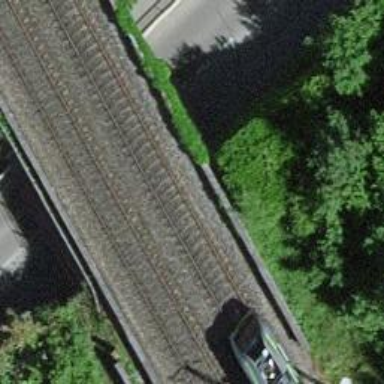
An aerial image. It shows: Railway bridge with electrified contact line. There is one track on the bridge.